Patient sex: F
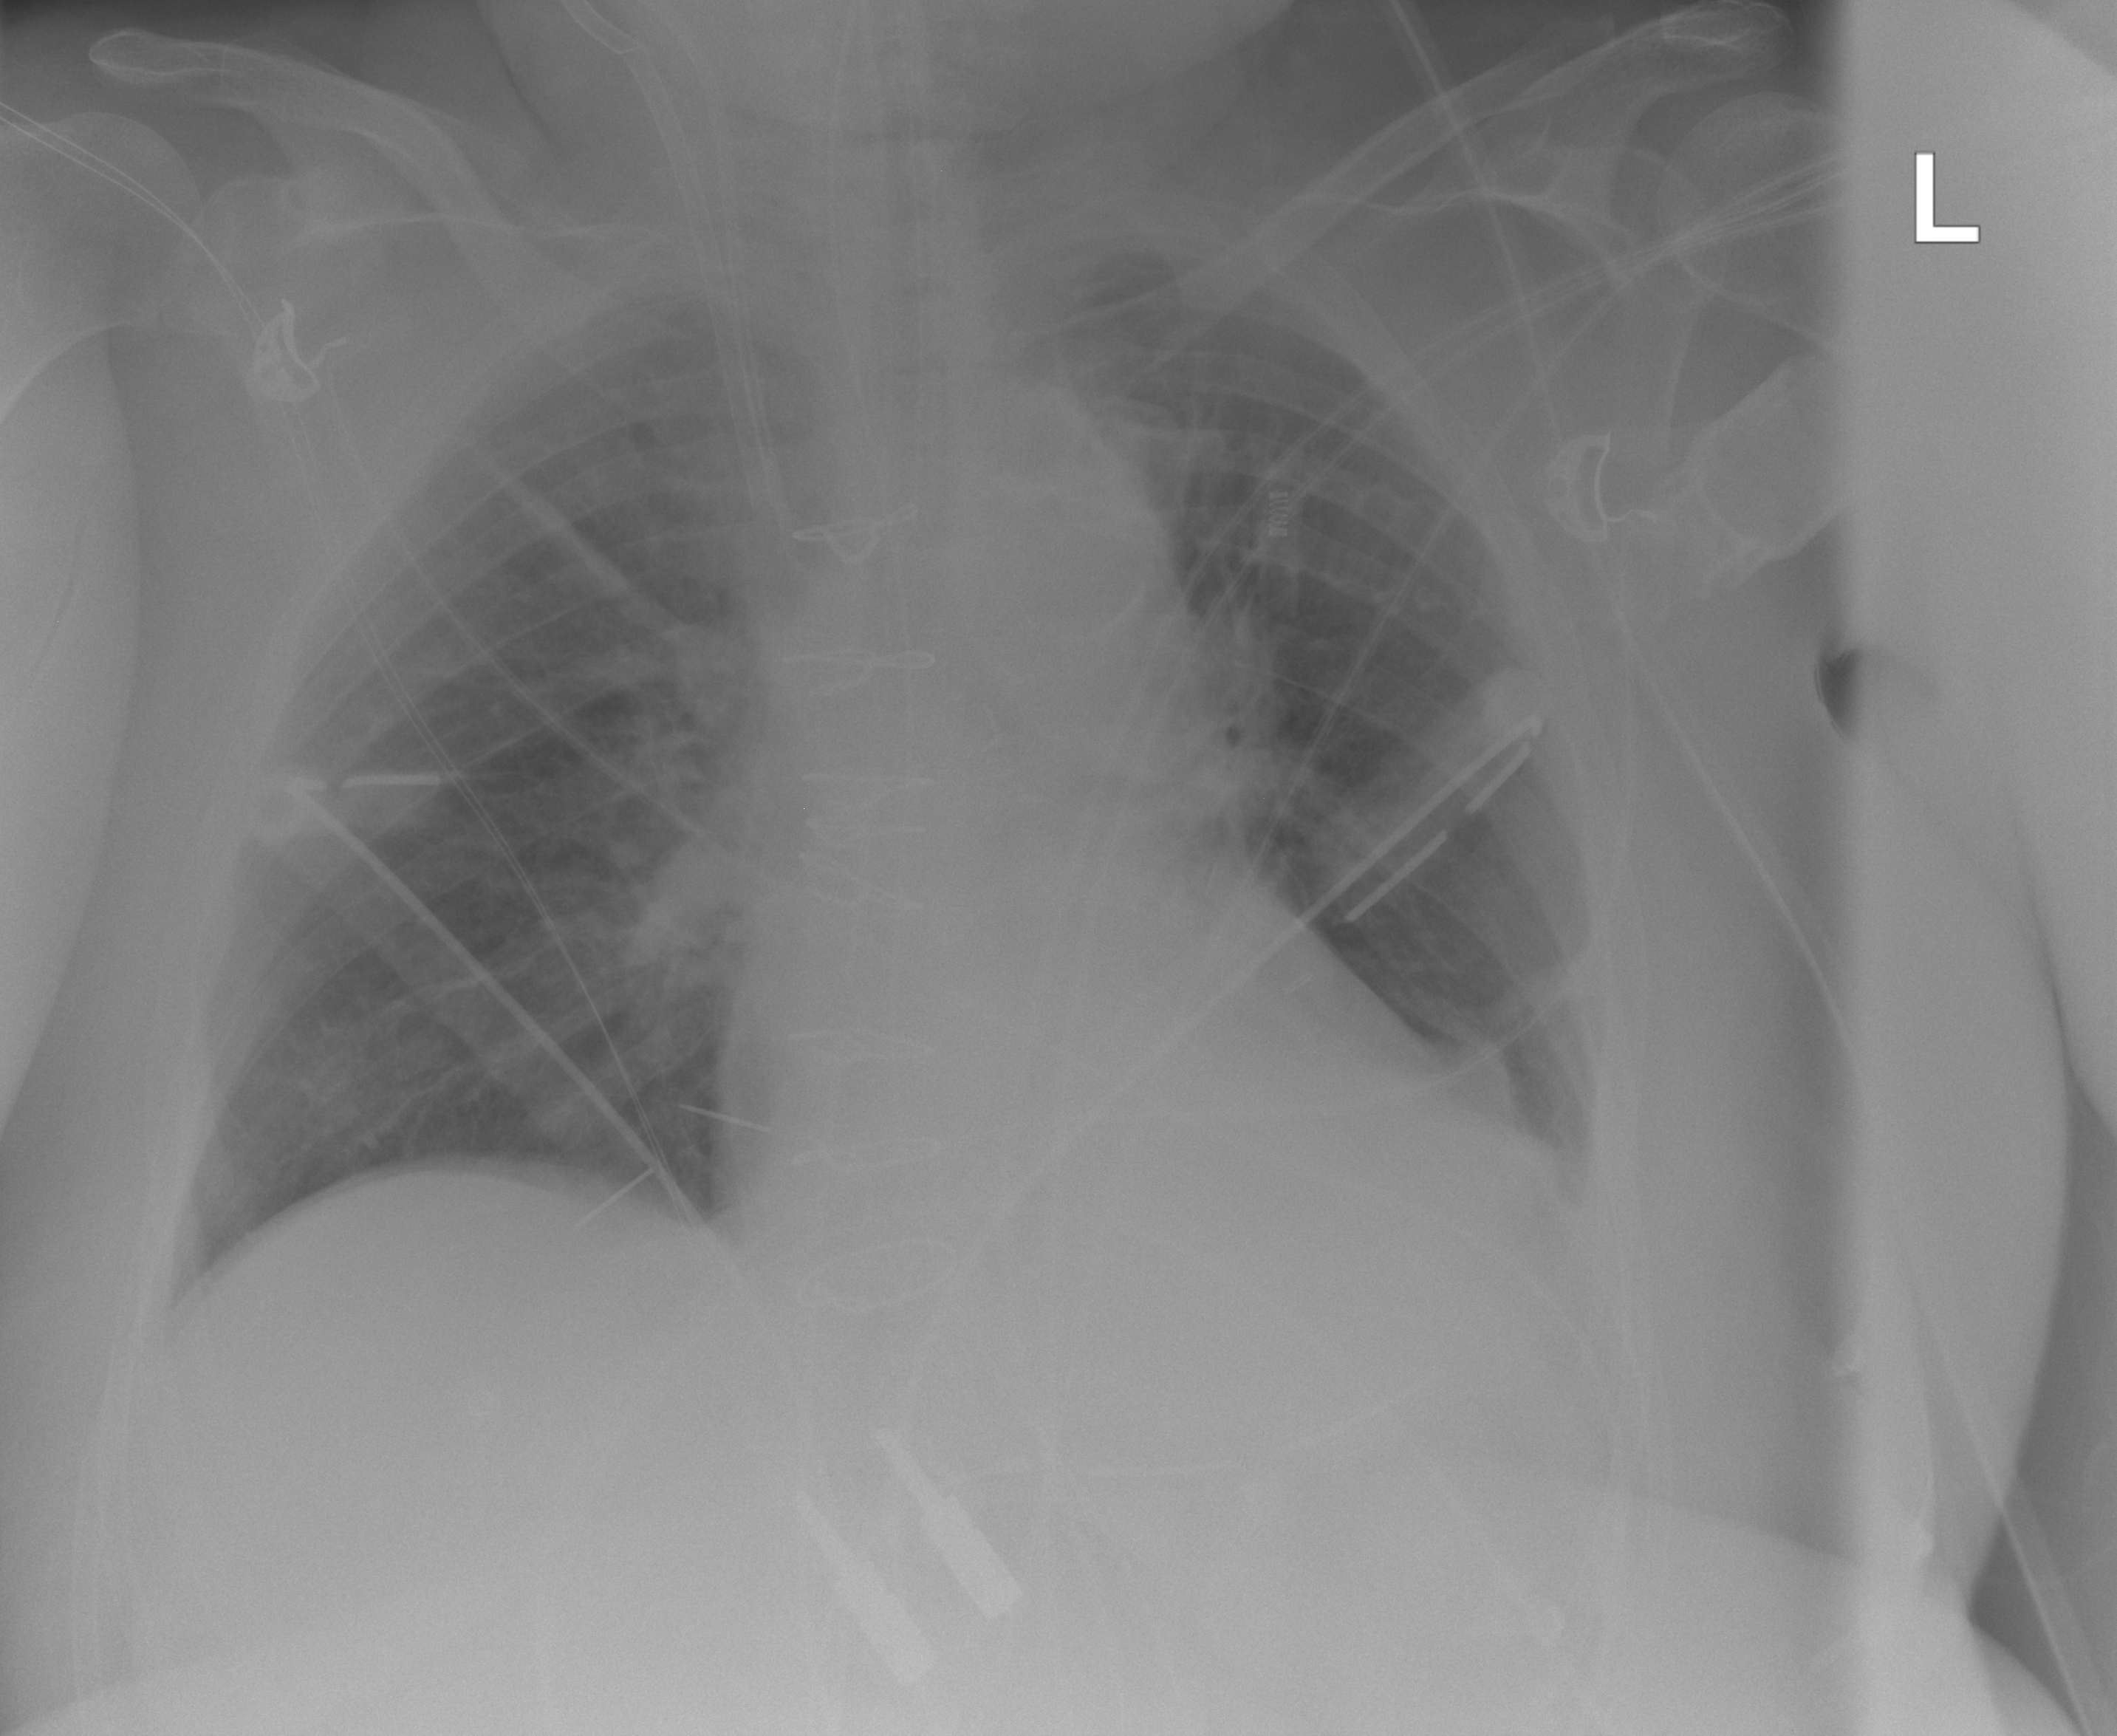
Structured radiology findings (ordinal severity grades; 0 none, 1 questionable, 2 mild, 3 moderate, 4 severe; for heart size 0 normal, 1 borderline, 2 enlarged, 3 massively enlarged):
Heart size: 1
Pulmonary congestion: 0
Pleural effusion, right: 0
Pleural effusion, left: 0
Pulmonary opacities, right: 0
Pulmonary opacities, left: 0
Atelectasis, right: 0
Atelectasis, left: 2